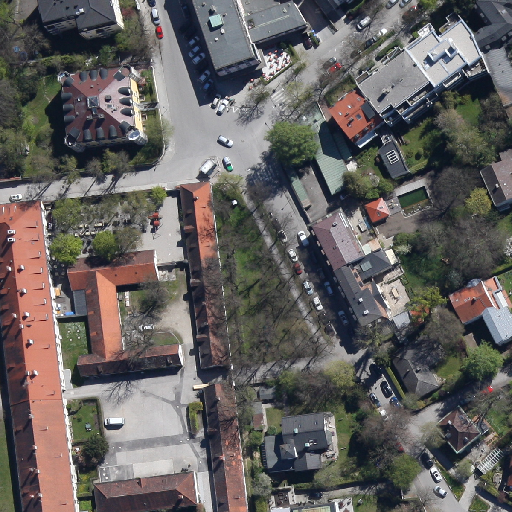
Referring expression: vehicle